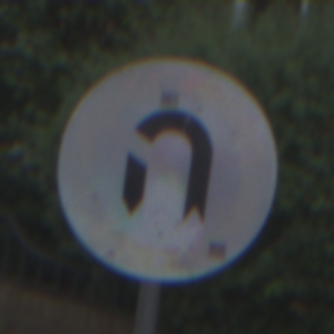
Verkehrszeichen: VerbotWenden
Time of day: MorningAfternoon
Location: Outdoor (Urban)
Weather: Overcast
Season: NotSpecified
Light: Natural